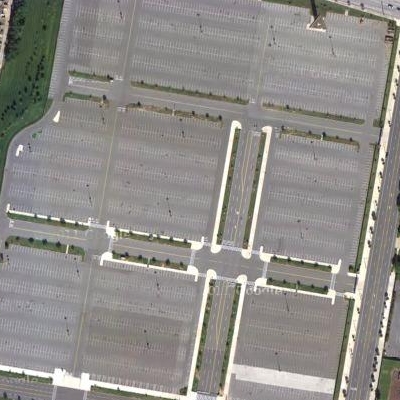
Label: gParking